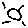
Label: sun